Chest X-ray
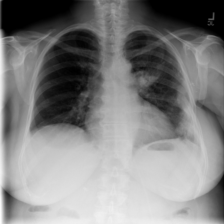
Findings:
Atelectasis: positive
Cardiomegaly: negative
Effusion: negative
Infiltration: positive
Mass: negative
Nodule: negative
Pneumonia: negative
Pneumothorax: negative
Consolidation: negative
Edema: negative
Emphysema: negative
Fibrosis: negative
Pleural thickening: negative
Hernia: negative